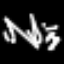
Label: pants